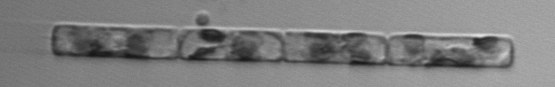
Label: Guinardia_delicatula